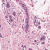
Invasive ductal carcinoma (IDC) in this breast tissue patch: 0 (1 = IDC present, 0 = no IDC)